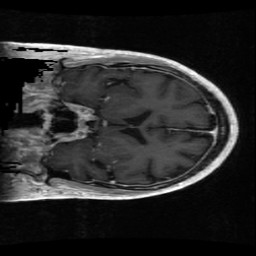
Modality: T1w
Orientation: coronal
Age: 68
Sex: male
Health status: ill